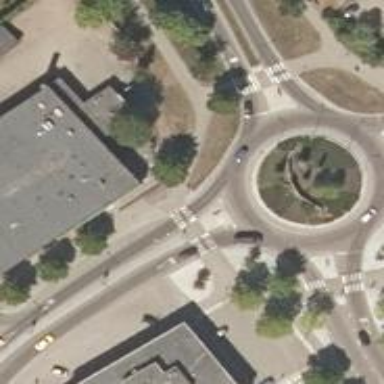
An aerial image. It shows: Asphalt cycleway with uncontrolled zebra crossing. The crossing has island for safety.